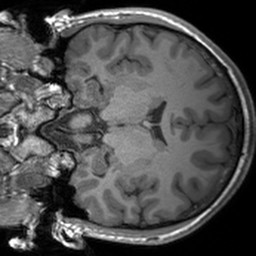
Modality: T1w
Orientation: coronal
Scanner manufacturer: siemens
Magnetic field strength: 3 T
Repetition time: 1.54 s
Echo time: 0.00234 s